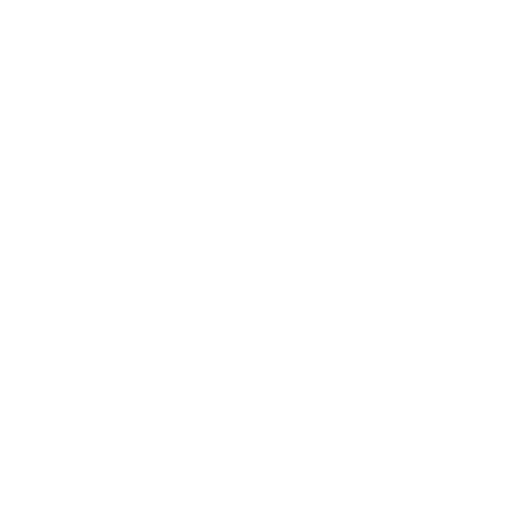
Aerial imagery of mountain in Alaska named Minerva Mountain containing only unknown